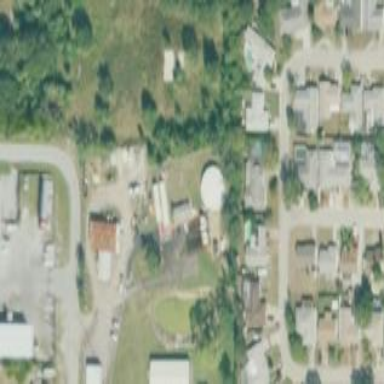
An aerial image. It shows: Water works facility.